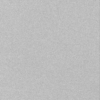
Label: dusty